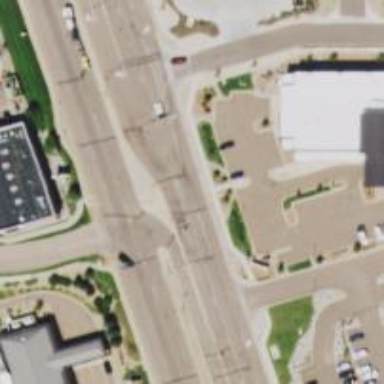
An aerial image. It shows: Asphalt road with secondary link designation.